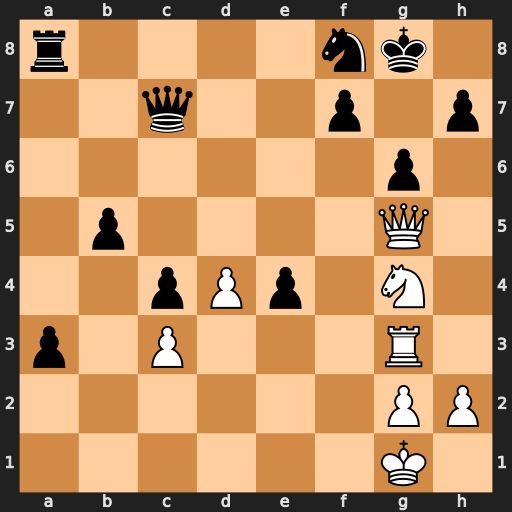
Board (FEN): r4nk1/2q2p1p/6p1/1p4Q1/2pPp1N1/p1P3R1/6PP/6K1
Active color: w
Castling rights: -
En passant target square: -
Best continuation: Nh6+ Kg7 Nf5+